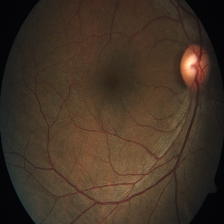
Diabetic retinopathy grade: Severe